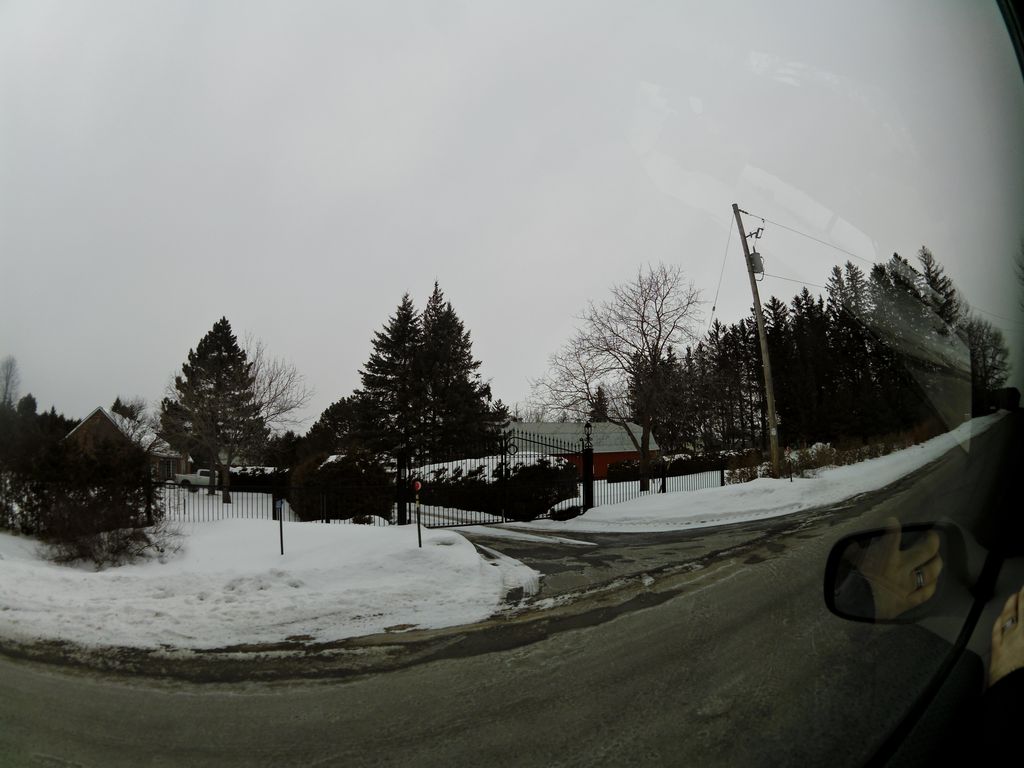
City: ottawa-gatineau